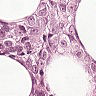
Metastatic tissue present: yes